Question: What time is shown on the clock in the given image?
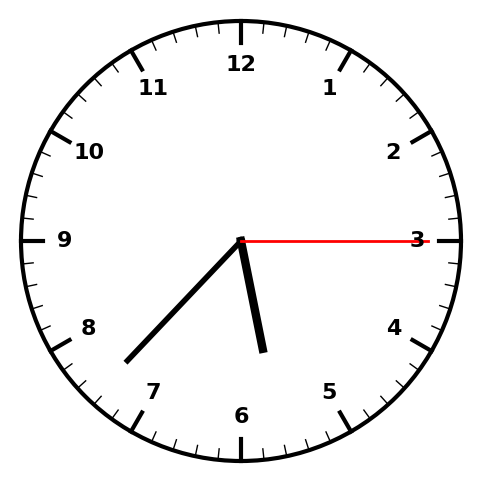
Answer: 05:37:15